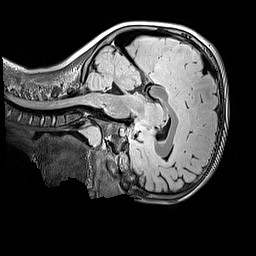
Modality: FLAIR
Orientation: sagittal
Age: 9
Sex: male
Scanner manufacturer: siemens
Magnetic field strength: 3 T
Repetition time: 5 s
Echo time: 0.388 s